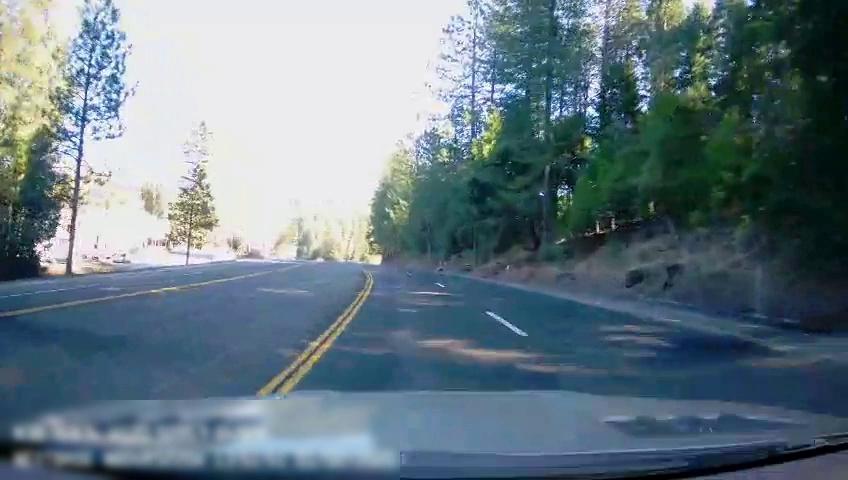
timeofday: Day
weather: Sunny
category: Drivable Space
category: Lanes | Alternate Lane
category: Lanes | Alternate Lane
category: Lanes | Current Lane
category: Lanes | Alternate Lane
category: Lanes | Opposite Lane
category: Lanes | Opposite Lane
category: Lanes | Opposite Lane